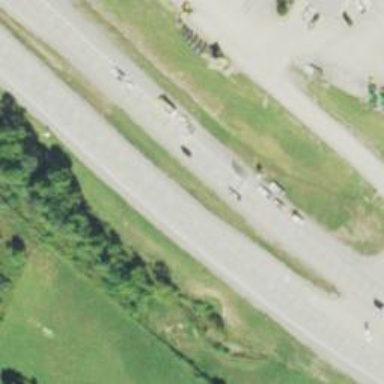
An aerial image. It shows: Trunk highway with expressway features.